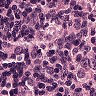
Metastatic tissue present: yes